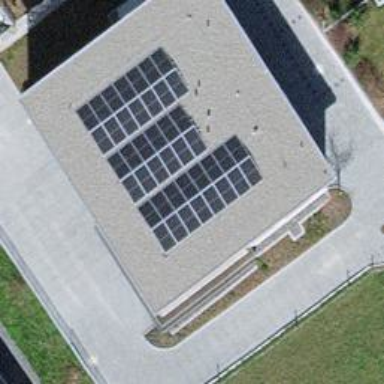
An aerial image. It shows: Solar power generator using photovoltaic panels.